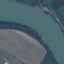
Land use / land cover: River